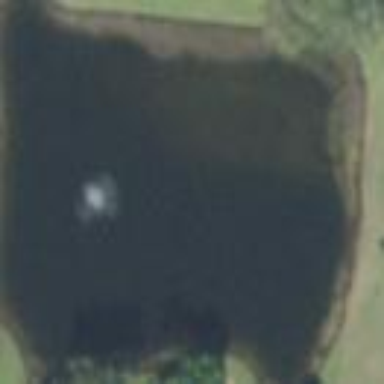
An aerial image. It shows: Pond with natural water.